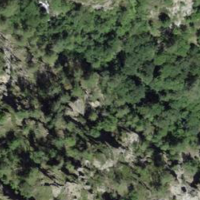
EUNIS habitat code: 23
Species observed at this site:
Corvus corax